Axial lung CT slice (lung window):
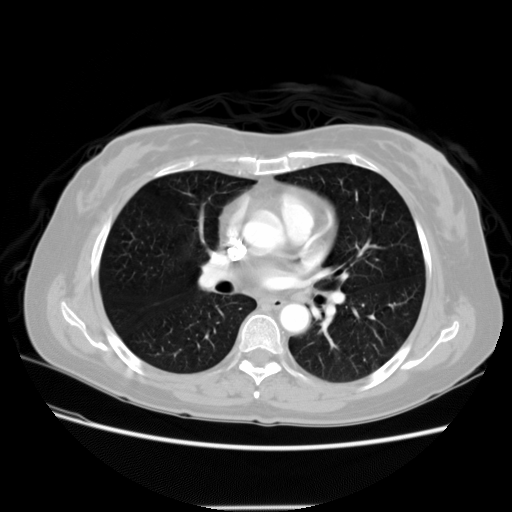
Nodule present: no